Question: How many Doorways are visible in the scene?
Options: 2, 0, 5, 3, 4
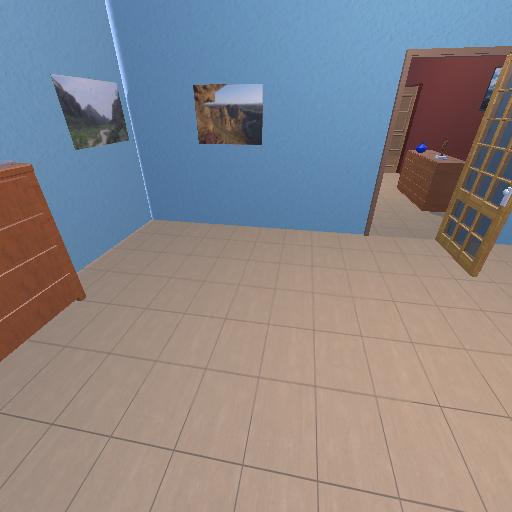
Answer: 2